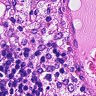
Metastatic tissue present: no